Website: home-depot
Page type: review-order
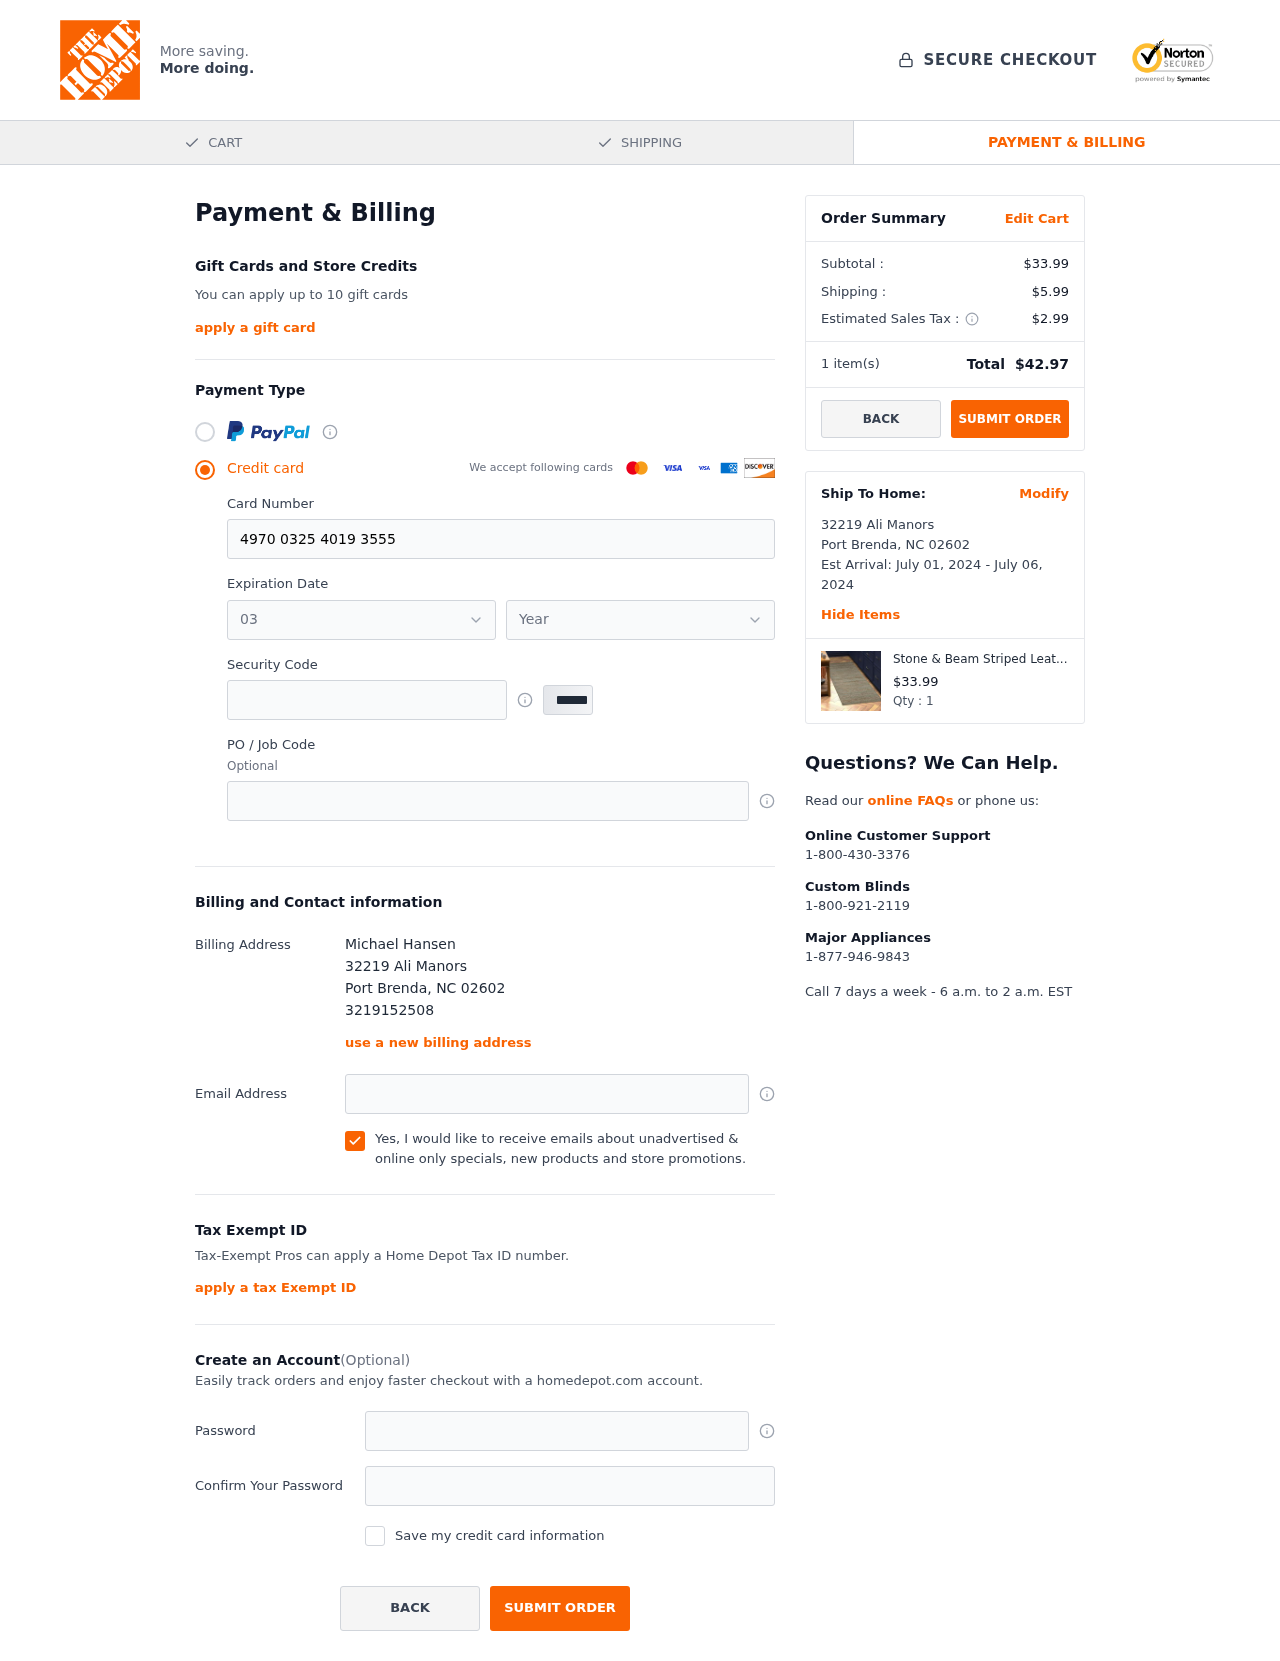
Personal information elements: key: PII_CARD_EXPIRY_MONTH
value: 03
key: PII_CARD_EXPIRY_YEAR
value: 29
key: PII_CITY
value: Port Brenda
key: PII_FULLNAME
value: Michael Hansen
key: PII_PHONE
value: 3219152508
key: PII_POSTCODE
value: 02602
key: PII_STATE_ABBR
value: NC
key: PII_STREET
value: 32219 Ali Manors
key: PII_CARD_NUMBER
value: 4970 0325 4019 3555
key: PII_CARD_CVV
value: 009
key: PII_JOB_CODE
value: JOB-7487
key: PII_EMAIL
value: michael_hansen@yahoo.com
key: PII_STREET2
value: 32219 Ali Manors
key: PII_POSTCODE2
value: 02602
Product elements: key: PRODUCT1_NAME
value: Stone & Beam Striped Leather Rug
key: PRODUCT1_PRICE
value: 33.99
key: PRODUCT1_QUANTITY
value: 1
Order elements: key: ORDER_SUBTOTAL
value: $33.99
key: ORDER_SHIPPING_COST
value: $5.99
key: ORDER_TAX
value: $2.99
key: ORDER_NUM_ITEMS
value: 1
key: ORDER_TOTAL
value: $42.97
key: ORDER_SHIPPING_DATE
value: July 01, 2024
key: ORDER_DELIVERY_DATE
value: July 06, 2024